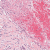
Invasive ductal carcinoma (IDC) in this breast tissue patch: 0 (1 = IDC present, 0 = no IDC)